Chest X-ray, PA view. Patient: 42 years old, sex F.
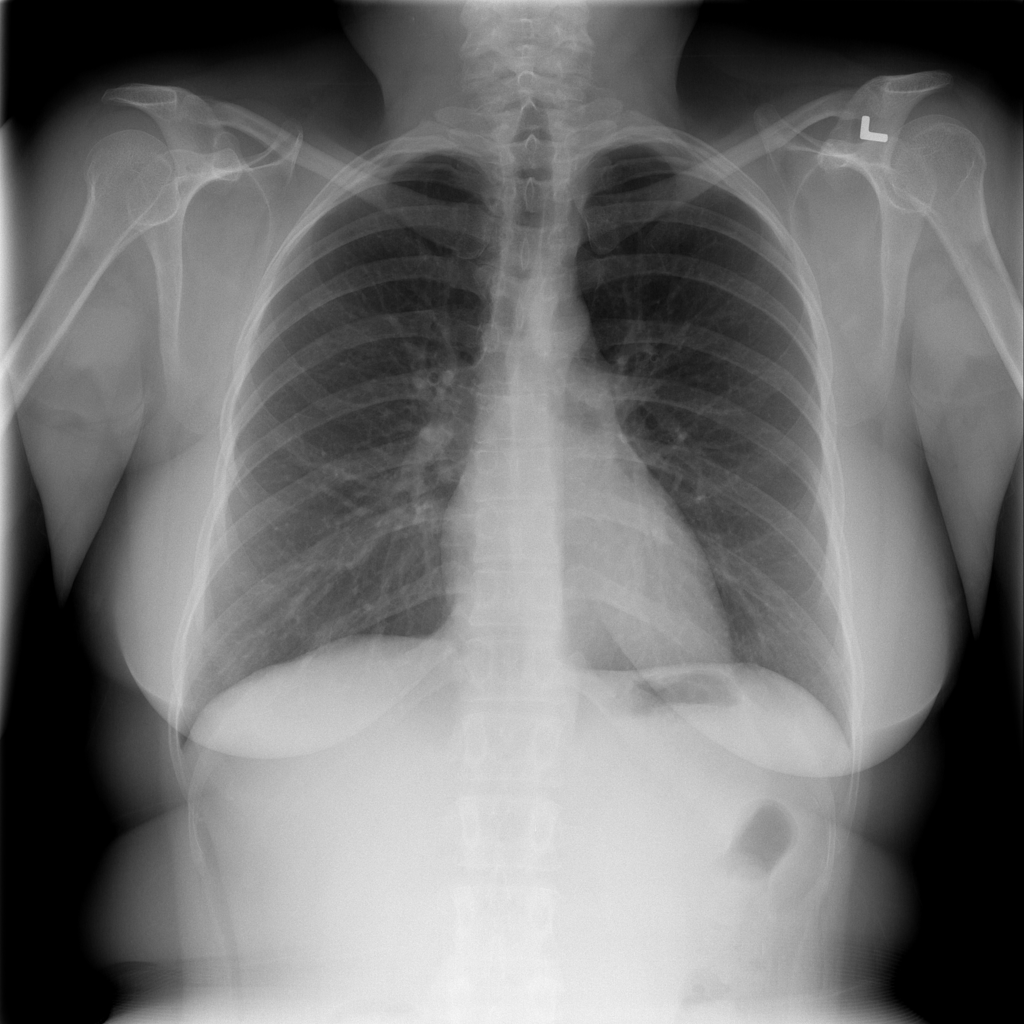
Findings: No Finding